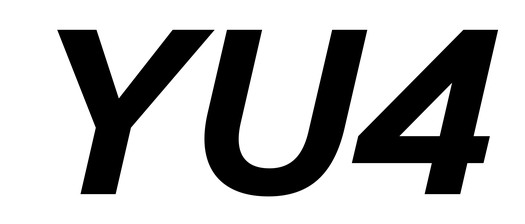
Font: InstrumentSans-Italic_Bold_Italic